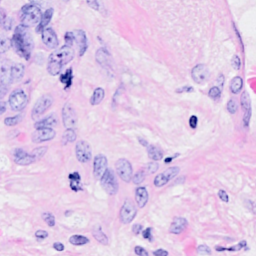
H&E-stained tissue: Breast